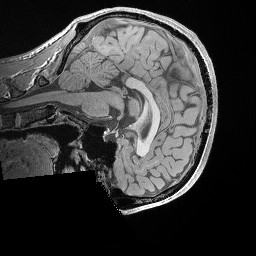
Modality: T1w
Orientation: sagittal
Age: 22
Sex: male
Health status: healthy
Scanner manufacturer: siemens
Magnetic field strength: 3 T
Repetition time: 0.02 s
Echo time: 0.00492 s